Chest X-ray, PA view. Patient: 18 years old, sex M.
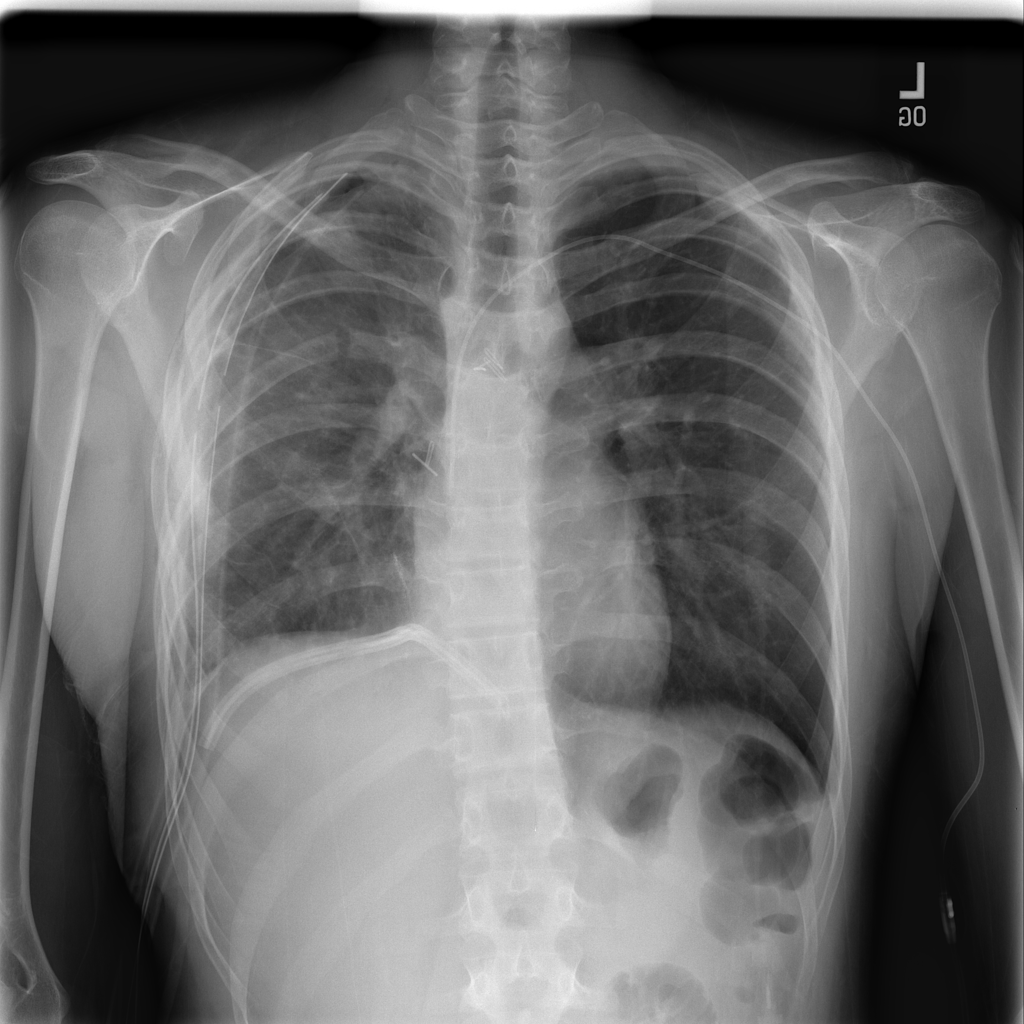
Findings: Pneumothorax